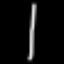
Label: line